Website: apple
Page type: address-validator
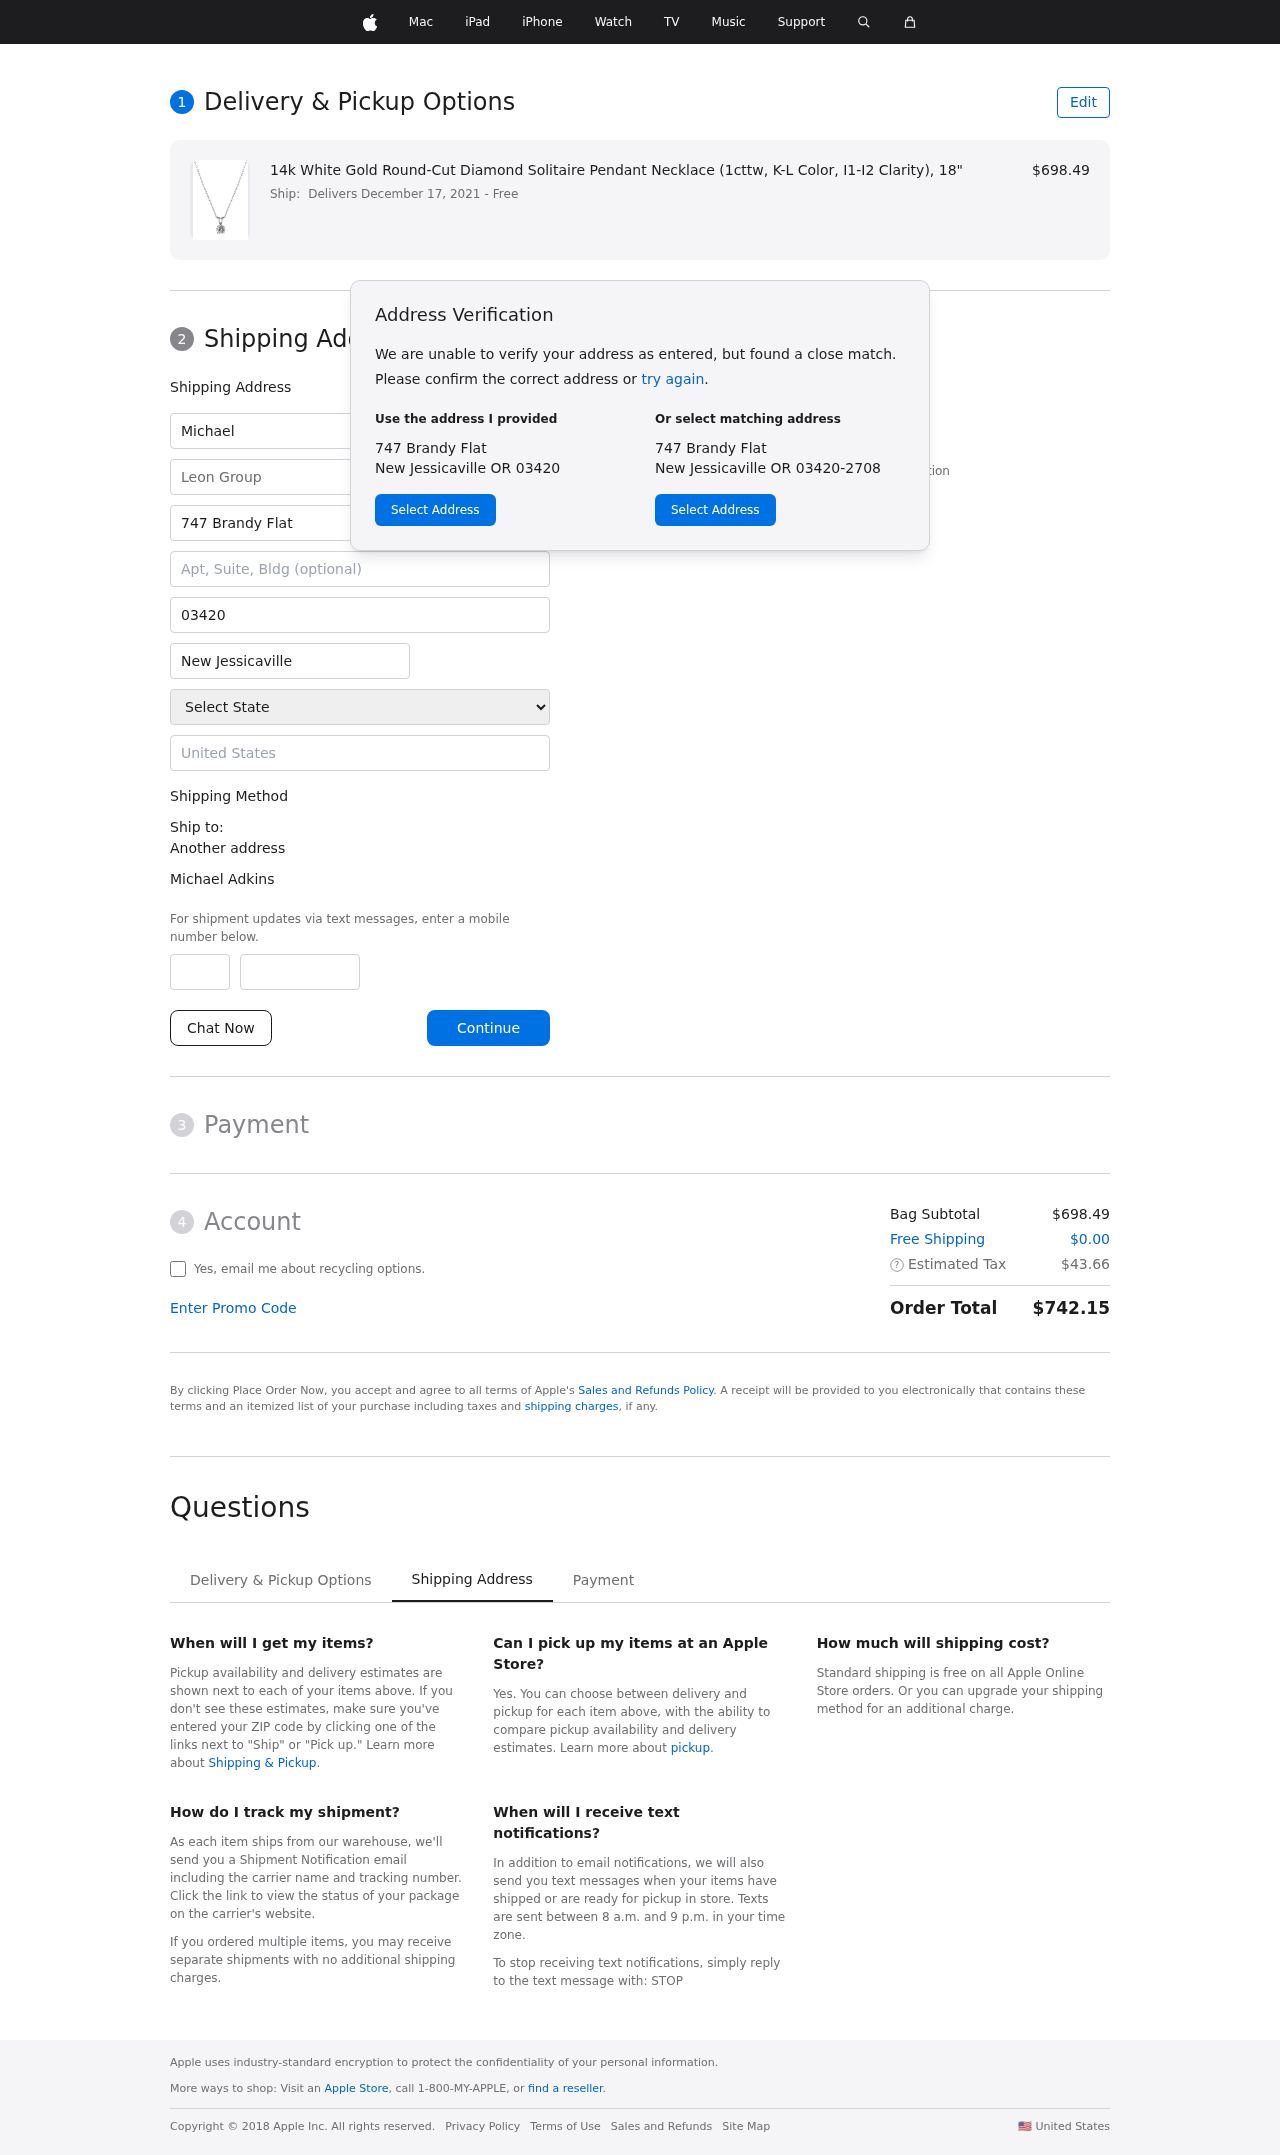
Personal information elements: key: PII_CITY
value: New Jessicaville
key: PII_COMPANY
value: Leon Group
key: PII_COUNTRY
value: United States
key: PII_FIRSTNAME
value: Michael
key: PII_FULLNAME
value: Michael Adkins
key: PII_LASTNAME
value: Adkins
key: PII_PHONE_AREA
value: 782
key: PII_PHONE_SUFFIX
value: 3427
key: PII_POSTCODE
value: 03420
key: PII_STATE
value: Oregon
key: PII_STREET
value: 747 Brandy Flat
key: PII_CITY_STATE_ZIP
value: New Jessicaville OR 03420
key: PII_STATE_ABBR
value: OR
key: PII_POSTCODE_FULL
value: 03420
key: PII_POSTCODE_NUMERIC
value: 3420
Product elements: key: PRODUCT1_NAME
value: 14k White Gold Round-Cut Diamond Solitaire Pendant Necklace (1cttw, K-L Color, I1-I2 Clarity), 18"
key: PRODUCT1_PRICE
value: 698.49
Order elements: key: ORDER_DELIVERY_DATE
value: Delivers December 17, 2021
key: ORDER_SUBTOTAL
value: $698.49
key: ORDER_SHIPPING_COST
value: $0.00
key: ORDER_TAX
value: $43.66
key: ORDER_TOTAL
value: $742.15